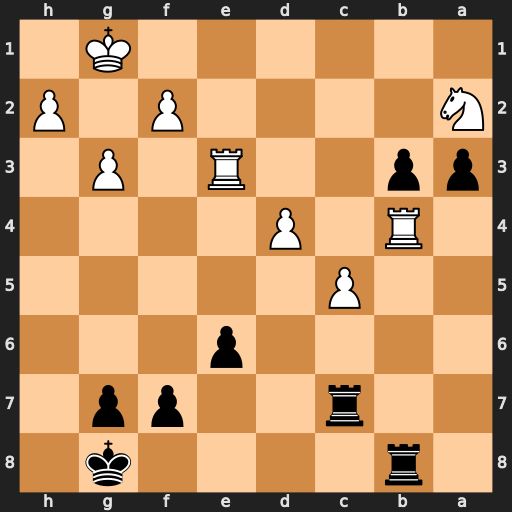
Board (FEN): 1r4k1/2r2pp1/4p3/2P5/1R1P4/pp2R1P1/N4P1P/6K1
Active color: b
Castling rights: -
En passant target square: -
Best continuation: Rxb4 Nxb4 b2 Rb3 Rb7